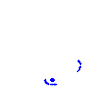
Particle: proton